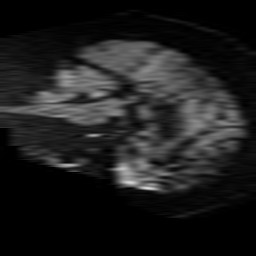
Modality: TRACE
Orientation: sagittal
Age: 55
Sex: male
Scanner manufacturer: philips
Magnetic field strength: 1.5 T
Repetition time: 4.069 s
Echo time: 0.1033 s